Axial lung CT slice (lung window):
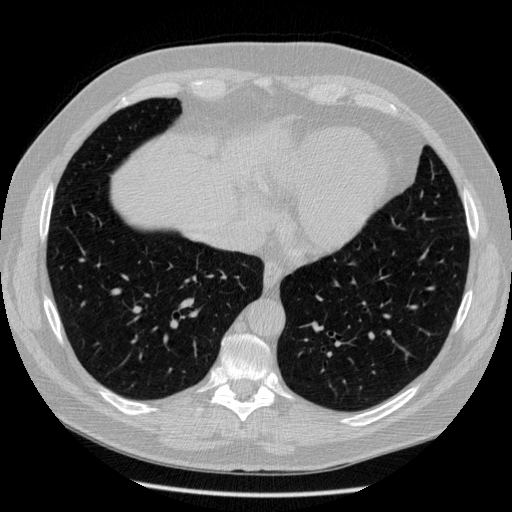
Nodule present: no